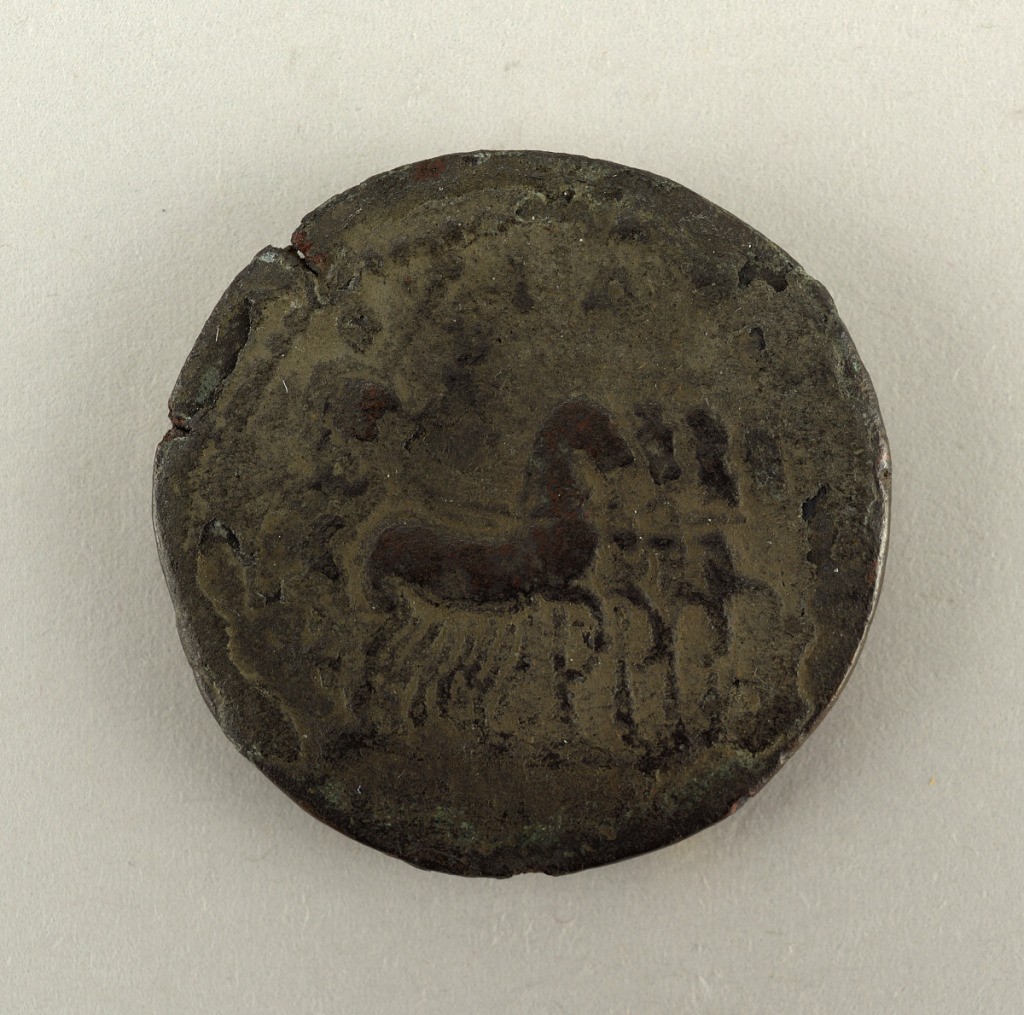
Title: Drachma of Emperor Trajan
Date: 96–117
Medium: Cast bronze
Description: Obverse: bust facing right; reverse: quadriga (four horse chariot), legend illegible.